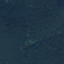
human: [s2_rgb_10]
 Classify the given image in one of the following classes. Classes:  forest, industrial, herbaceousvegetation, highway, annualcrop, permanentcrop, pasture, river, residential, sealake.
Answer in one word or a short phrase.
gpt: Forest